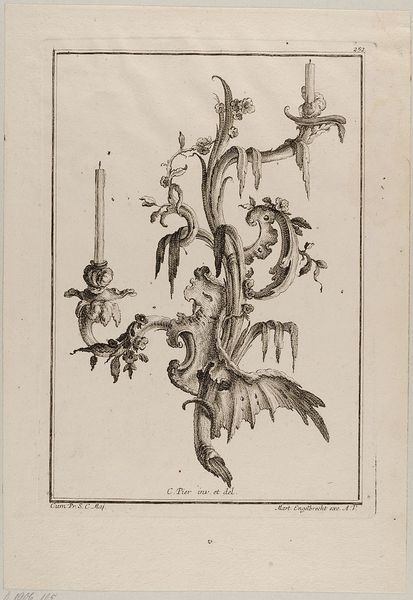
Titel: Wandleuchter
Künstler: Martin Engelbrecht
Standort: Hamburg
Institution: Museum für Kunst und Gewerbe Hamburg
Schlagwörter: blätter, blüten, rokoko, umrandung, grafik, graphik, monochrom, inschrift, kerze, fotografie, photographie, druck, druckgraphik, druckgrafik, radierung, buchseite, kunstgewerbe, kerzenhalter, kunsthandwerk, kandelaber, rocaille, wandleuchter, style, reproduktionen, geweiß, industriedesign, druckerzeugnisse, muschelwerk, ornamentstich, vorlageblätter, blattnummer